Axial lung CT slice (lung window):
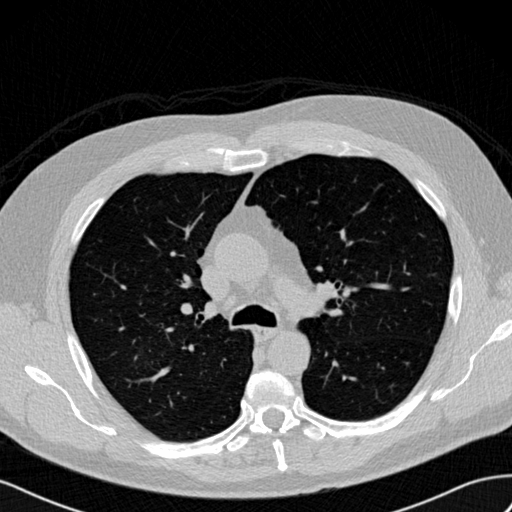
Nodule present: no